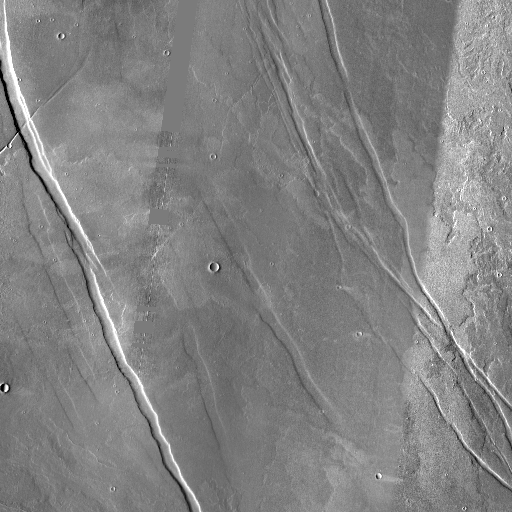
Crater classes present: Background, Other, Buried